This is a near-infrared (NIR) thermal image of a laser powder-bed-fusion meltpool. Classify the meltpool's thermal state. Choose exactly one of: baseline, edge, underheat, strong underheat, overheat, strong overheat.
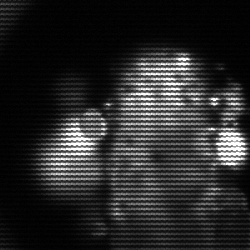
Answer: strong underheat